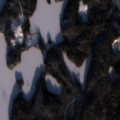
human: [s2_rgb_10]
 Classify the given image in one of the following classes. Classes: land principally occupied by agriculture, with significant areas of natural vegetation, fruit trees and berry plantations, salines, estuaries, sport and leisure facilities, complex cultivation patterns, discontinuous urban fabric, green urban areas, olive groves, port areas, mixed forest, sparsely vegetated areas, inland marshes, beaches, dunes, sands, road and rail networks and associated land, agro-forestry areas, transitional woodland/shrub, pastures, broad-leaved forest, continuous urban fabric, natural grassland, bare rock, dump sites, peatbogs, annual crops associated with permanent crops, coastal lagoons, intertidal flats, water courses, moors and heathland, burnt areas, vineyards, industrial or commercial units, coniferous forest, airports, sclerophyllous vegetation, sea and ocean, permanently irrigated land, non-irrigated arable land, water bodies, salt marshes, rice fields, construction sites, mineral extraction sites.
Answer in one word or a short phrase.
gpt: coniferous forest, mixed forest, water bodies